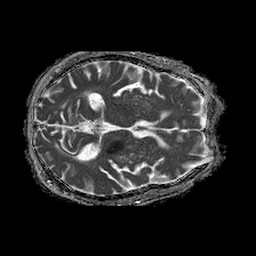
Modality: ADC
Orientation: axial
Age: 76
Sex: male
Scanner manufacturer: philips
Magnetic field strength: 1.5 T
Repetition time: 4.6 s
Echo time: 0.08631 s